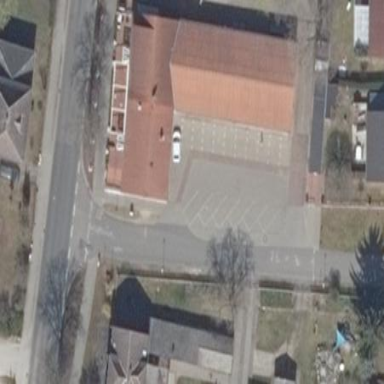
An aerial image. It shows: Parking area with surface.